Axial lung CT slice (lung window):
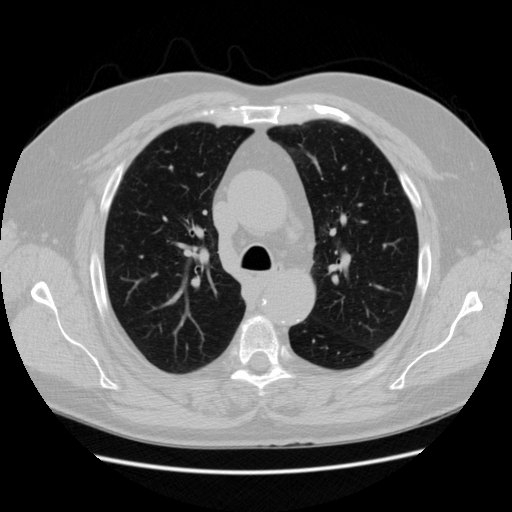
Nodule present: no